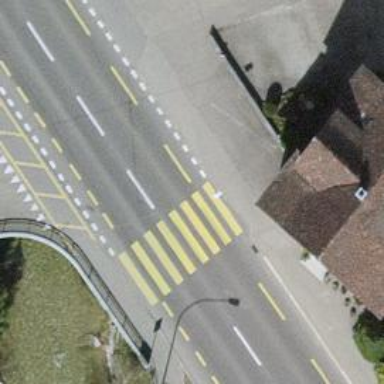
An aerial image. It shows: Primary highway with separate cycle lane on both sides of the sidewalk.